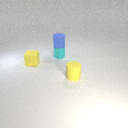
small cyan metal cylinder behind small yellow rubber cylinder